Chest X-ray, PA view. Patient: 59 years old, sex F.
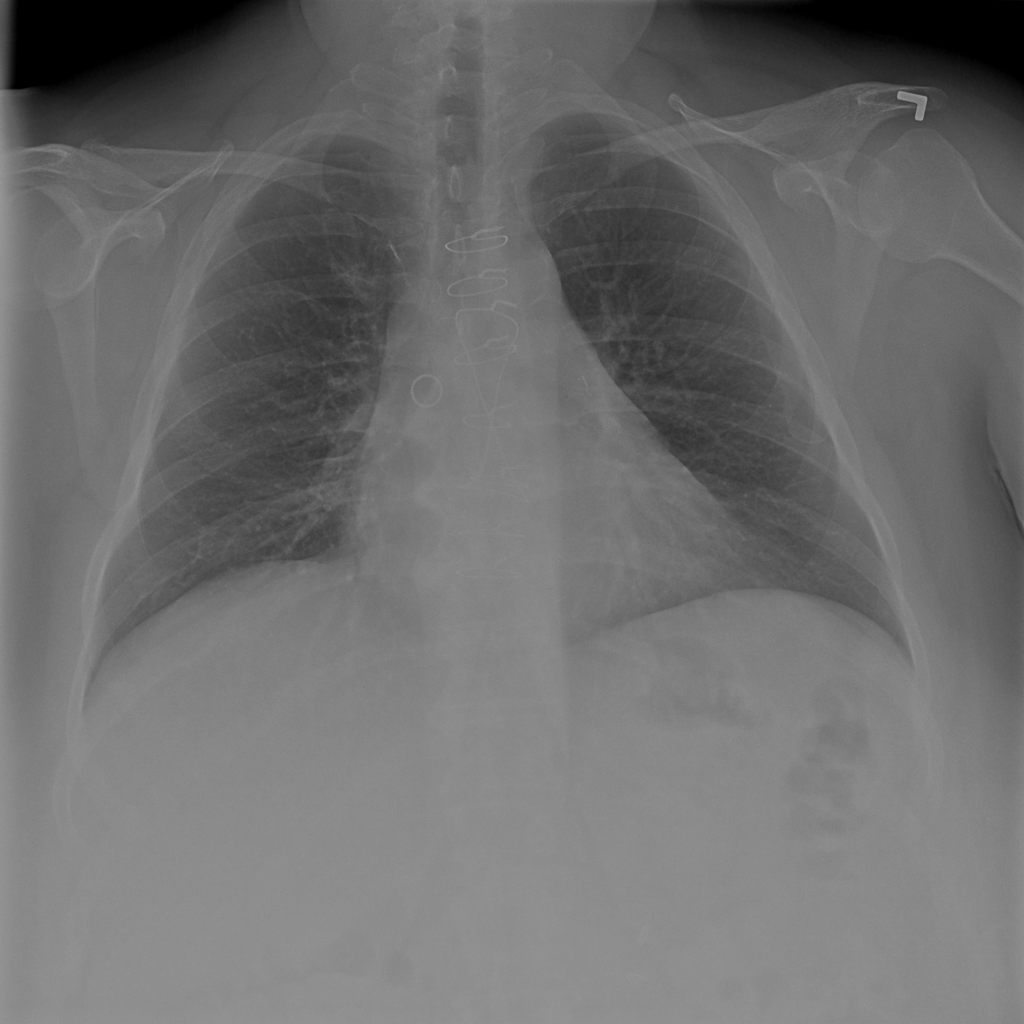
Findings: Infiltration